Question: When I highlight a variable in Visual Studio the other appearances are also highlighted with a light gray background (standard behaviour from VS 2012)
I want to change that background color to a more "visible" color. I already installed the "Visual Studi 2012 Color Theme Editor" to be able to change individual colors.
I just do not know, what is the Name of that Color. I expect it to be under "All Elements - Editor - xxx" but which is the exact Name of that color?
Here is an example:

(how do I change the gray backgrounds)?
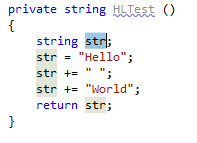
Answer: You can change it via -> -> -> -> . "Visual Studi 2012 Color Theme Editor" is not necessary for this.